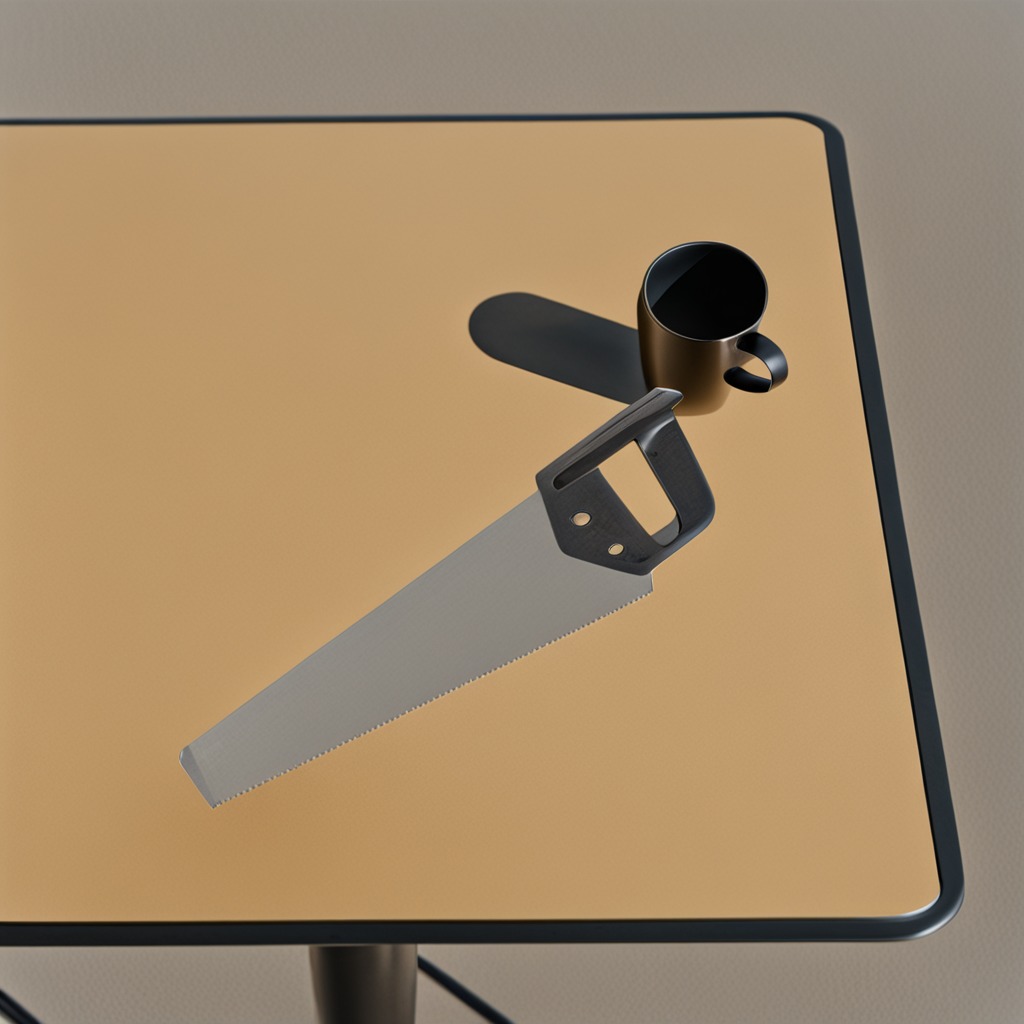
A metal saw is lying on a clean utility table in a temporary outdoor tool station.